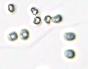
Label: Phaeocystis